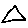
Label: triangle